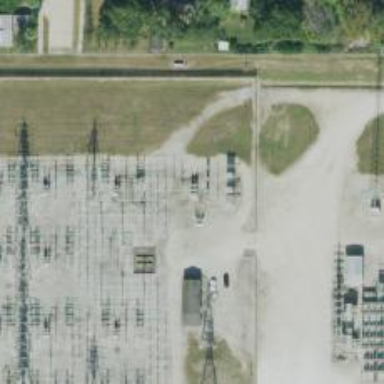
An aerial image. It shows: Switch for power supply.